Aerial crown-view tile of a tropical tree (Barro Colorado Island, Panama), acquired 20241014:
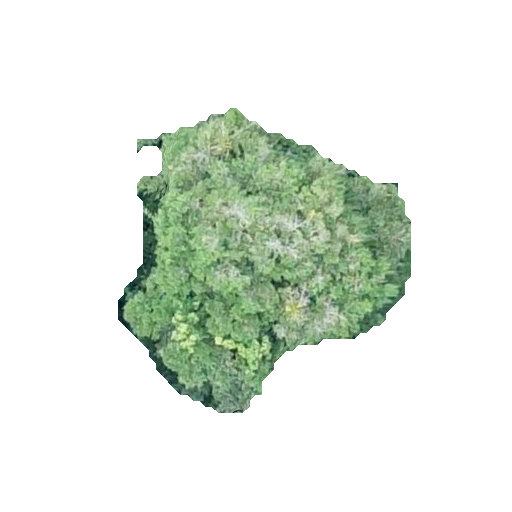
Species: Prioria copaifera
GBIF accepted scientific name: Prioria copaifera
Crown area: 89.717 m²